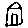
Label: house